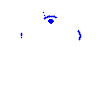
Particle: electron